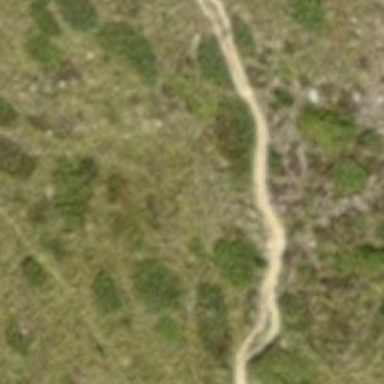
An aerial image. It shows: Path on the ground.